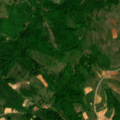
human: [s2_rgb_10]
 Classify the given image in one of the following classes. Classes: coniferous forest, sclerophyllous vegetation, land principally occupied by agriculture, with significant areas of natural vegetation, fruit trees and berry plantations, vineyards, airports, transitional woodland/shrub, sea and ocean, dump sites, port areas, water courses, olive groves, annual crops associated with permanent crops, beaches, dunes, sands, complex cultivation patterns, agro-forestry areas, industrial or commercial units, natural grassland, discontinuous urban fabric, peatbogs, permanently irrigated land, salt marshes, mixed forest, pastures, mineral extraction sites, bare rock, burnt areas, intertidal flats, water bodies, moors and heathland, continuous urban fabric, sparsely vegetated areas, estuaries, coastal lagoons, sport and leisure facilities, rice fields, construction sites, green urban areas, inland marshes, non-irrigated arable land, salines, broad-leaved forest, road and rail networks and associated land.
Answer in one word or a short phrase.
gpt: complex cultivation patterns, land principally occupied by agriculture, with significant areas of natural vegetation, broad-leaved forest, transitional woodland/shrub